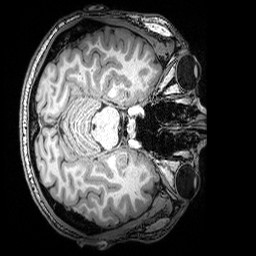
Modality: T1w
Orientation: axial
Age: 23
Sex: male
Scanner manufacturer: siemens
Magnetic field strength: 3 T
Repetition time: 2.53 s
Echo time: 0.00388 s